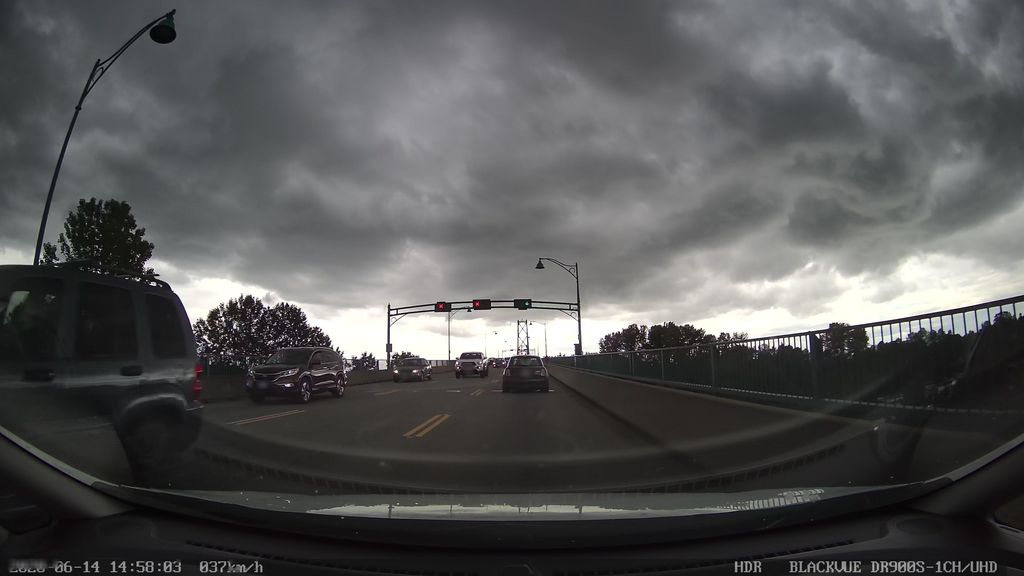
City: vancouver